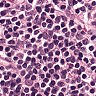
Metastatic tissue present: no